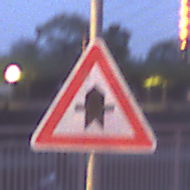
Verkehrszeichen: Vorfahrt
Umgebung: Outdoor, Urban
Tageszeit: Night
Wetter: PartlyCloudy
Licht: Artificial
Jahreszeit: NotSpecified
Kontrast: HighContrast